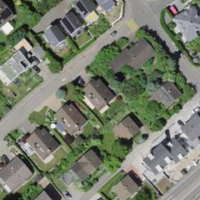
EUNIS habitat code: 55
Species observed at this site:
Corylus avellana